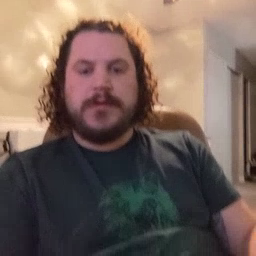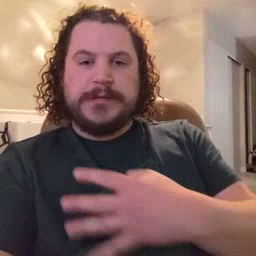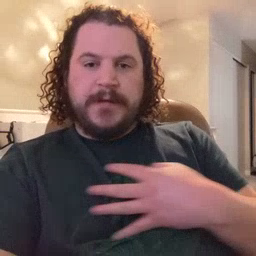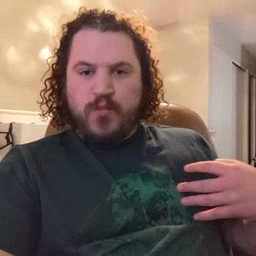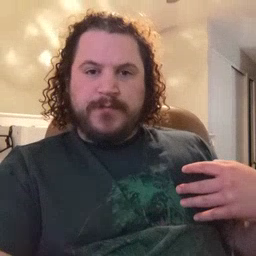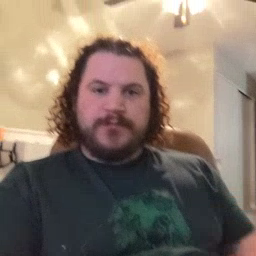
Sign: zebra